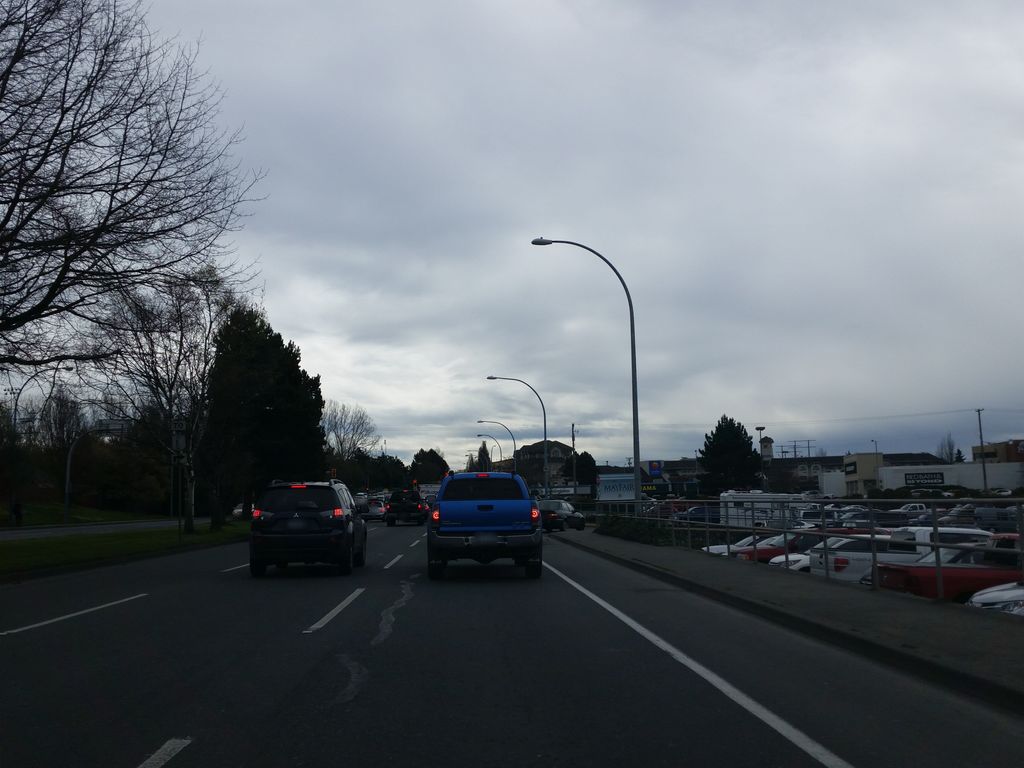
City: victoria